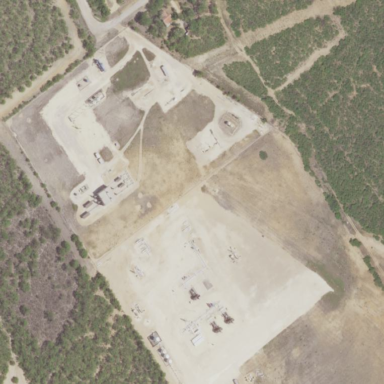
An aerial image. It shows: Industrial area dedicated to gas-related activities.